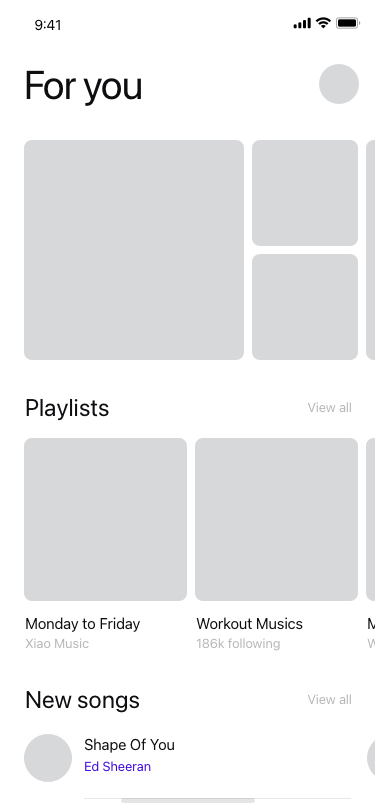
Text in this UI design:
New songs
View all
Shape Of You
Ed Sheeran
Playlists
Monday to Friday
Workout Musics
Xiao Music
186k following
Morning Coffee
Willie Guzman
View all
For you